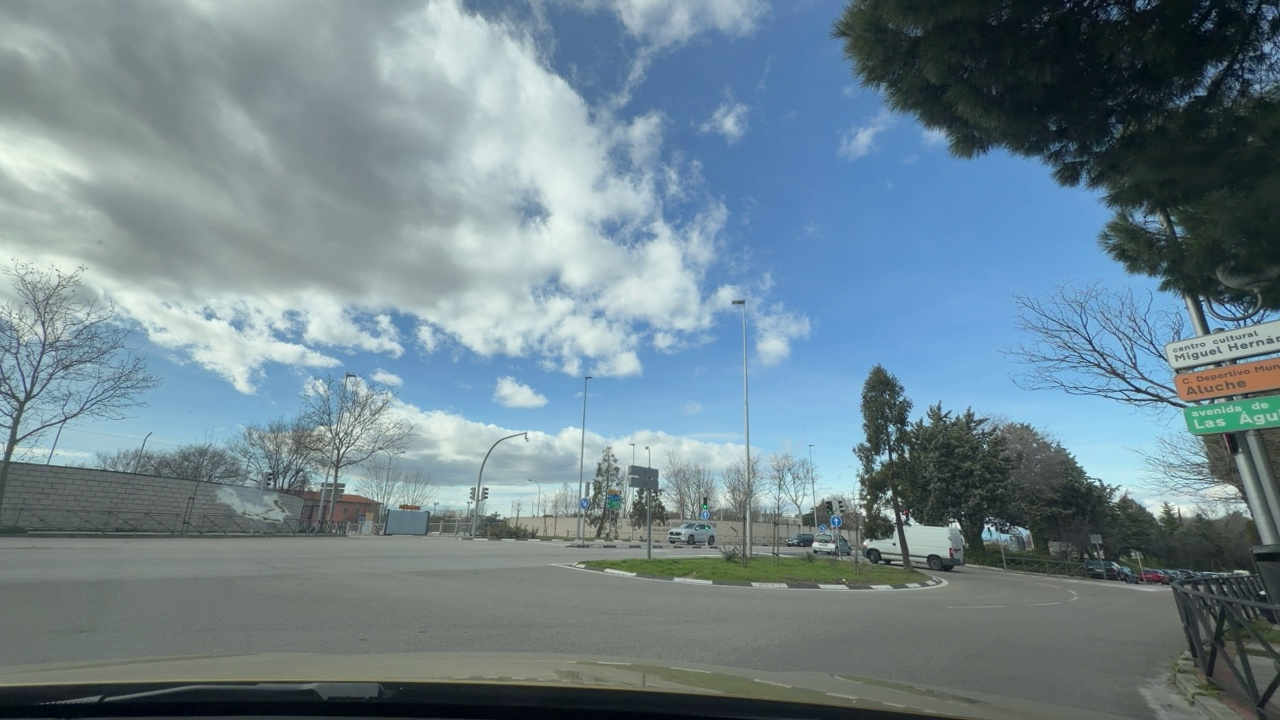
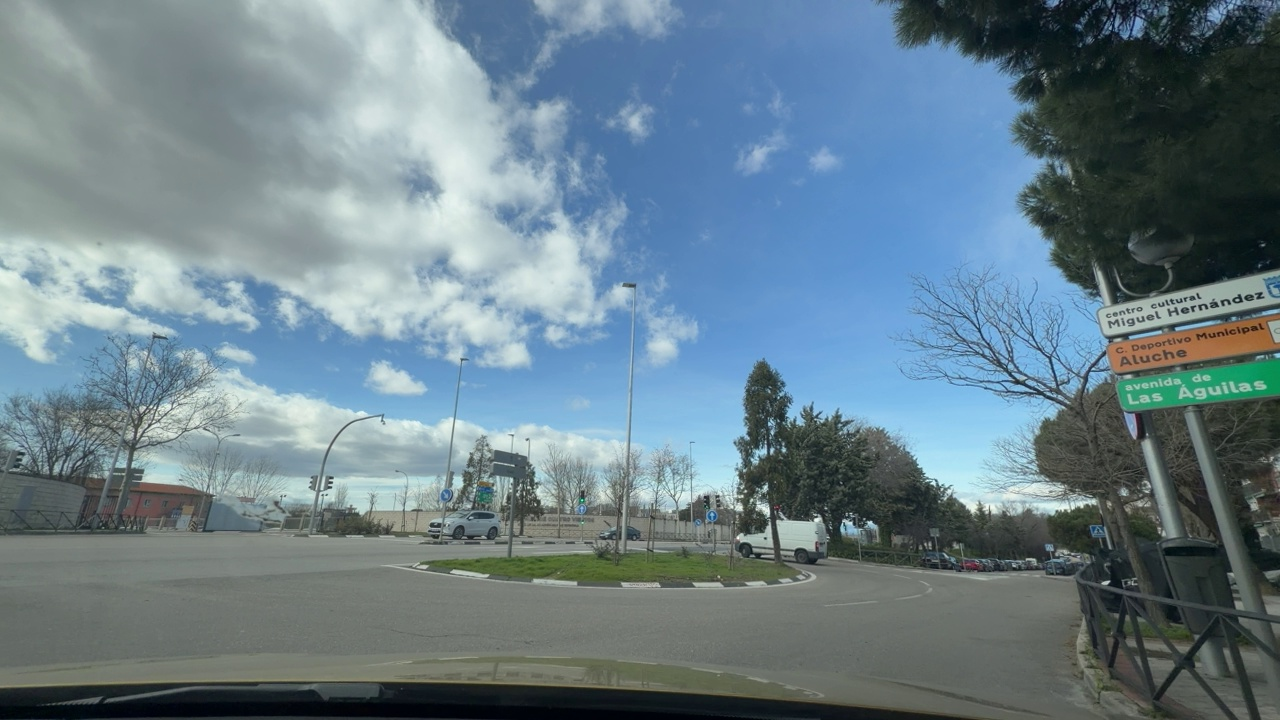
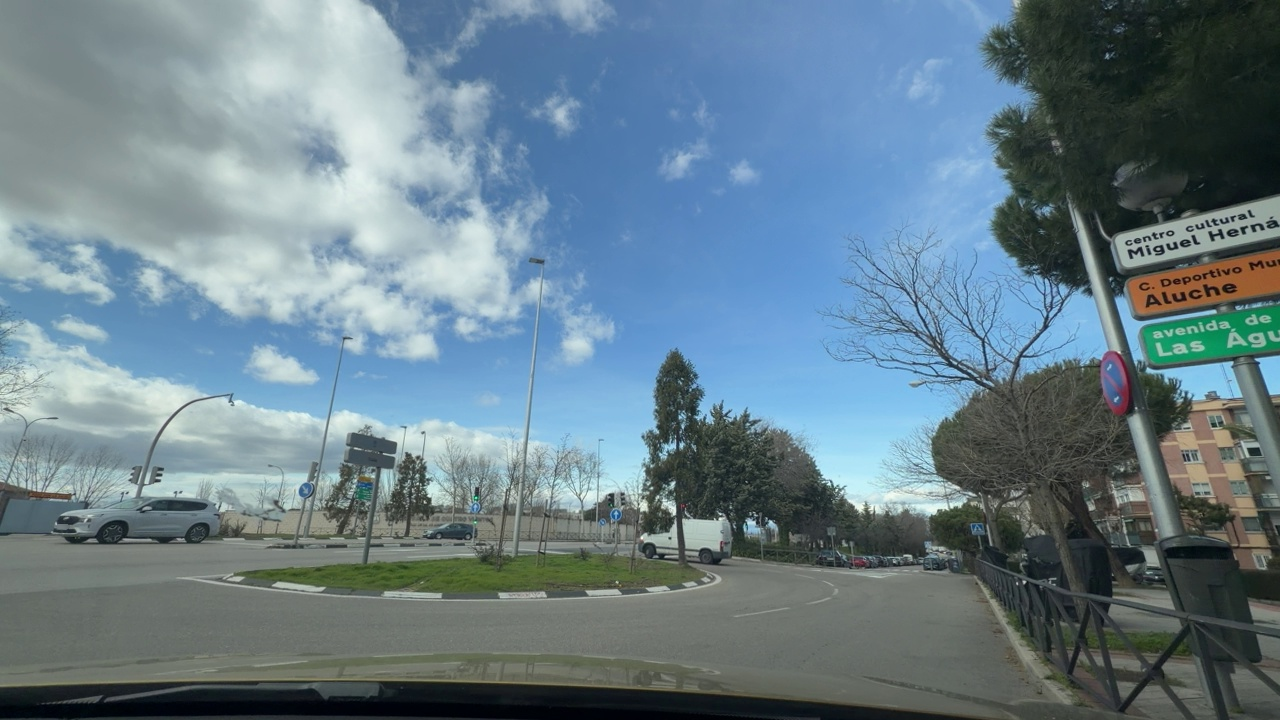
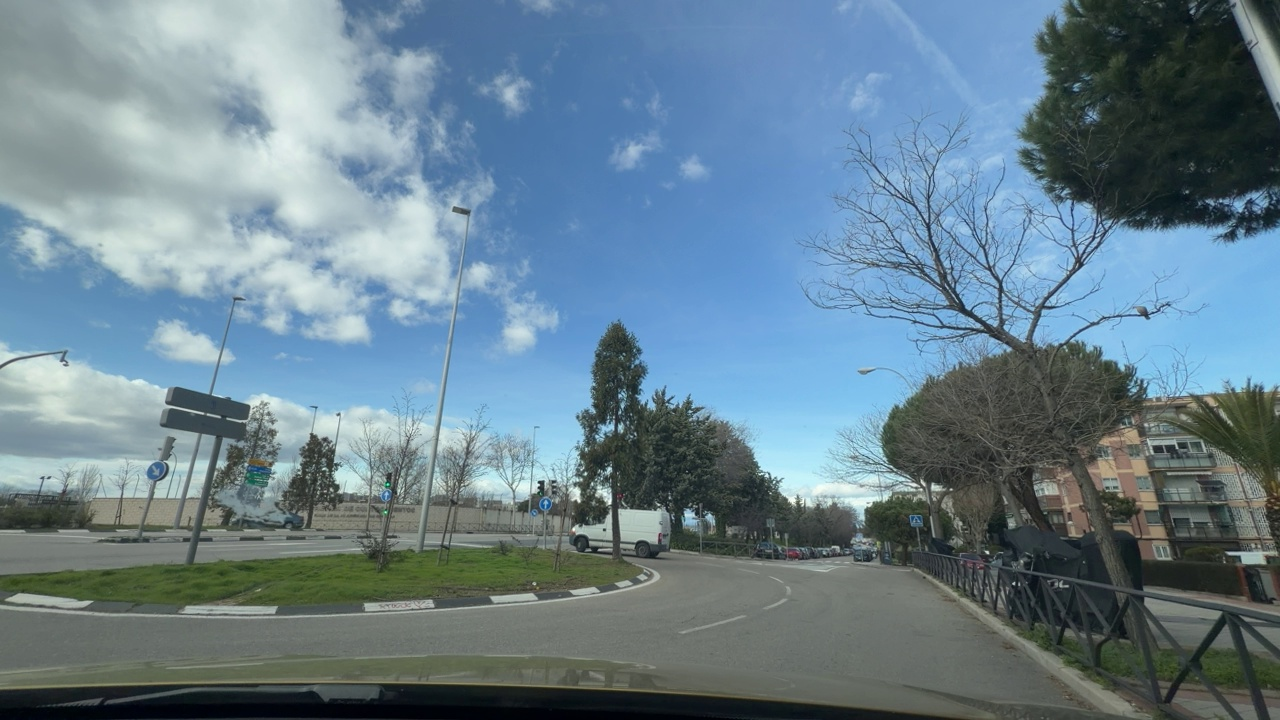
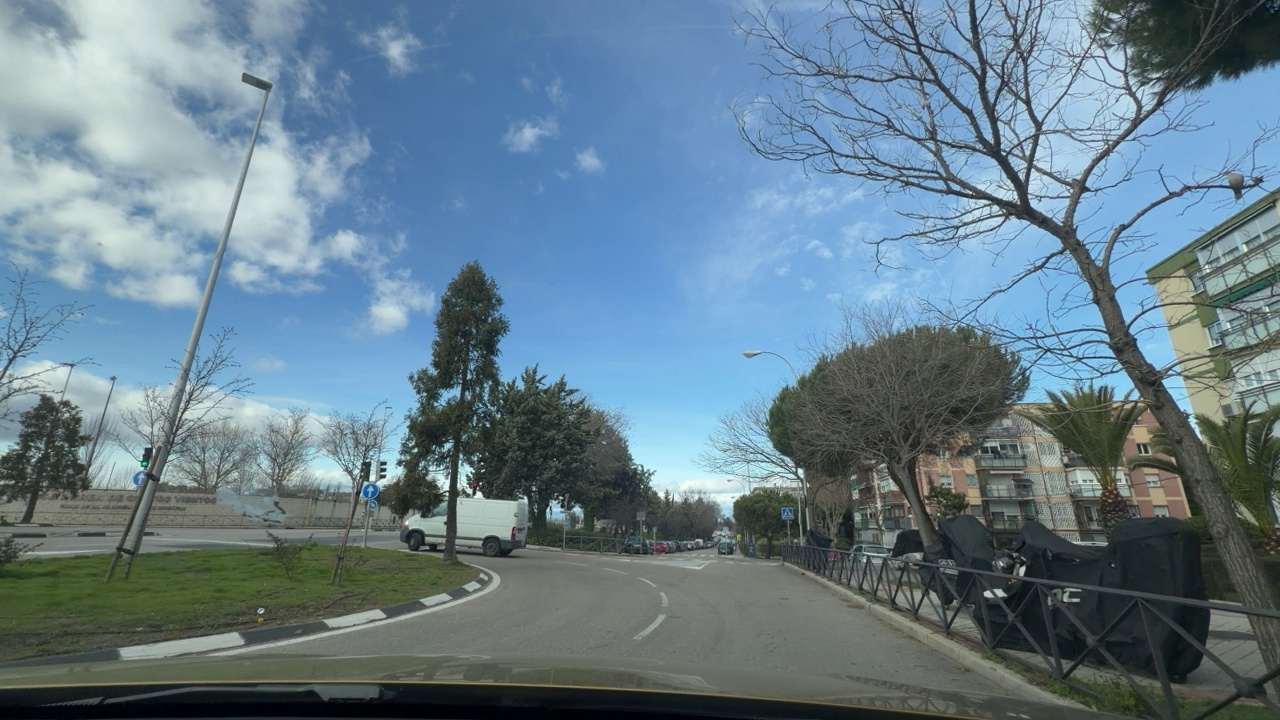
Situation: Roundabout
Question: Is the ego vehicle currently inside a roundabout?
Answer: Yes
Reasoning: The ego car is entering the roundabout, so it is already considered inside the roundabout area.

Situation: Roundabout
Question: Is a roundabout visible ahead in the ego direction?
Answer: Yes
Reasoning: A roundabout is clearly visible ahead in the ego direction, with the circular road and central island.

Situation: Roundabout
Question: Is the ego vehicle stationary while another vehicle crosses its path within the roundabout?
Answer: No
Reasoning: The ego vehicle is not stationary while another vehicle crosses its path within the roundabout.